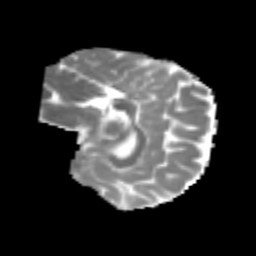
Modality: MD
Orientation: sagittal
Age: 8
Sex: male
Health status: healthy